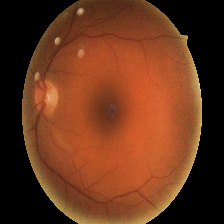
Diabetic retinopathy grade: Moderate